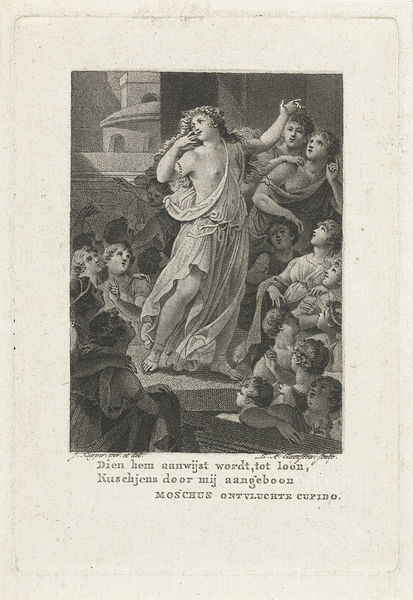
Titel: De voortvluchtige Amor
Künstler: Lambertus Antonius Claessens
Standort: Amsterdam
Institution: Rijksmuseum
Schlagwörter: hands, men, people, robes, white, women, black, dress, figures, gray, grey, group, hair, robe, talking, woman, flowers, gown, looking, print, angel, greek, man, mythology, naked, nude, roman, stone, building, girl, feet, black and white, look, myth, sculpture, breast, scene, cupid, crowded, opera, foot, medieval, classicism, book, play, dutch, kids, dramatic, leg, curly, lithography, hem, sing, litography, seminude, cupido, dien, say, singing', kuschjens, moschus, ontvluchte